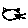
Label: cat